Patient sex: M
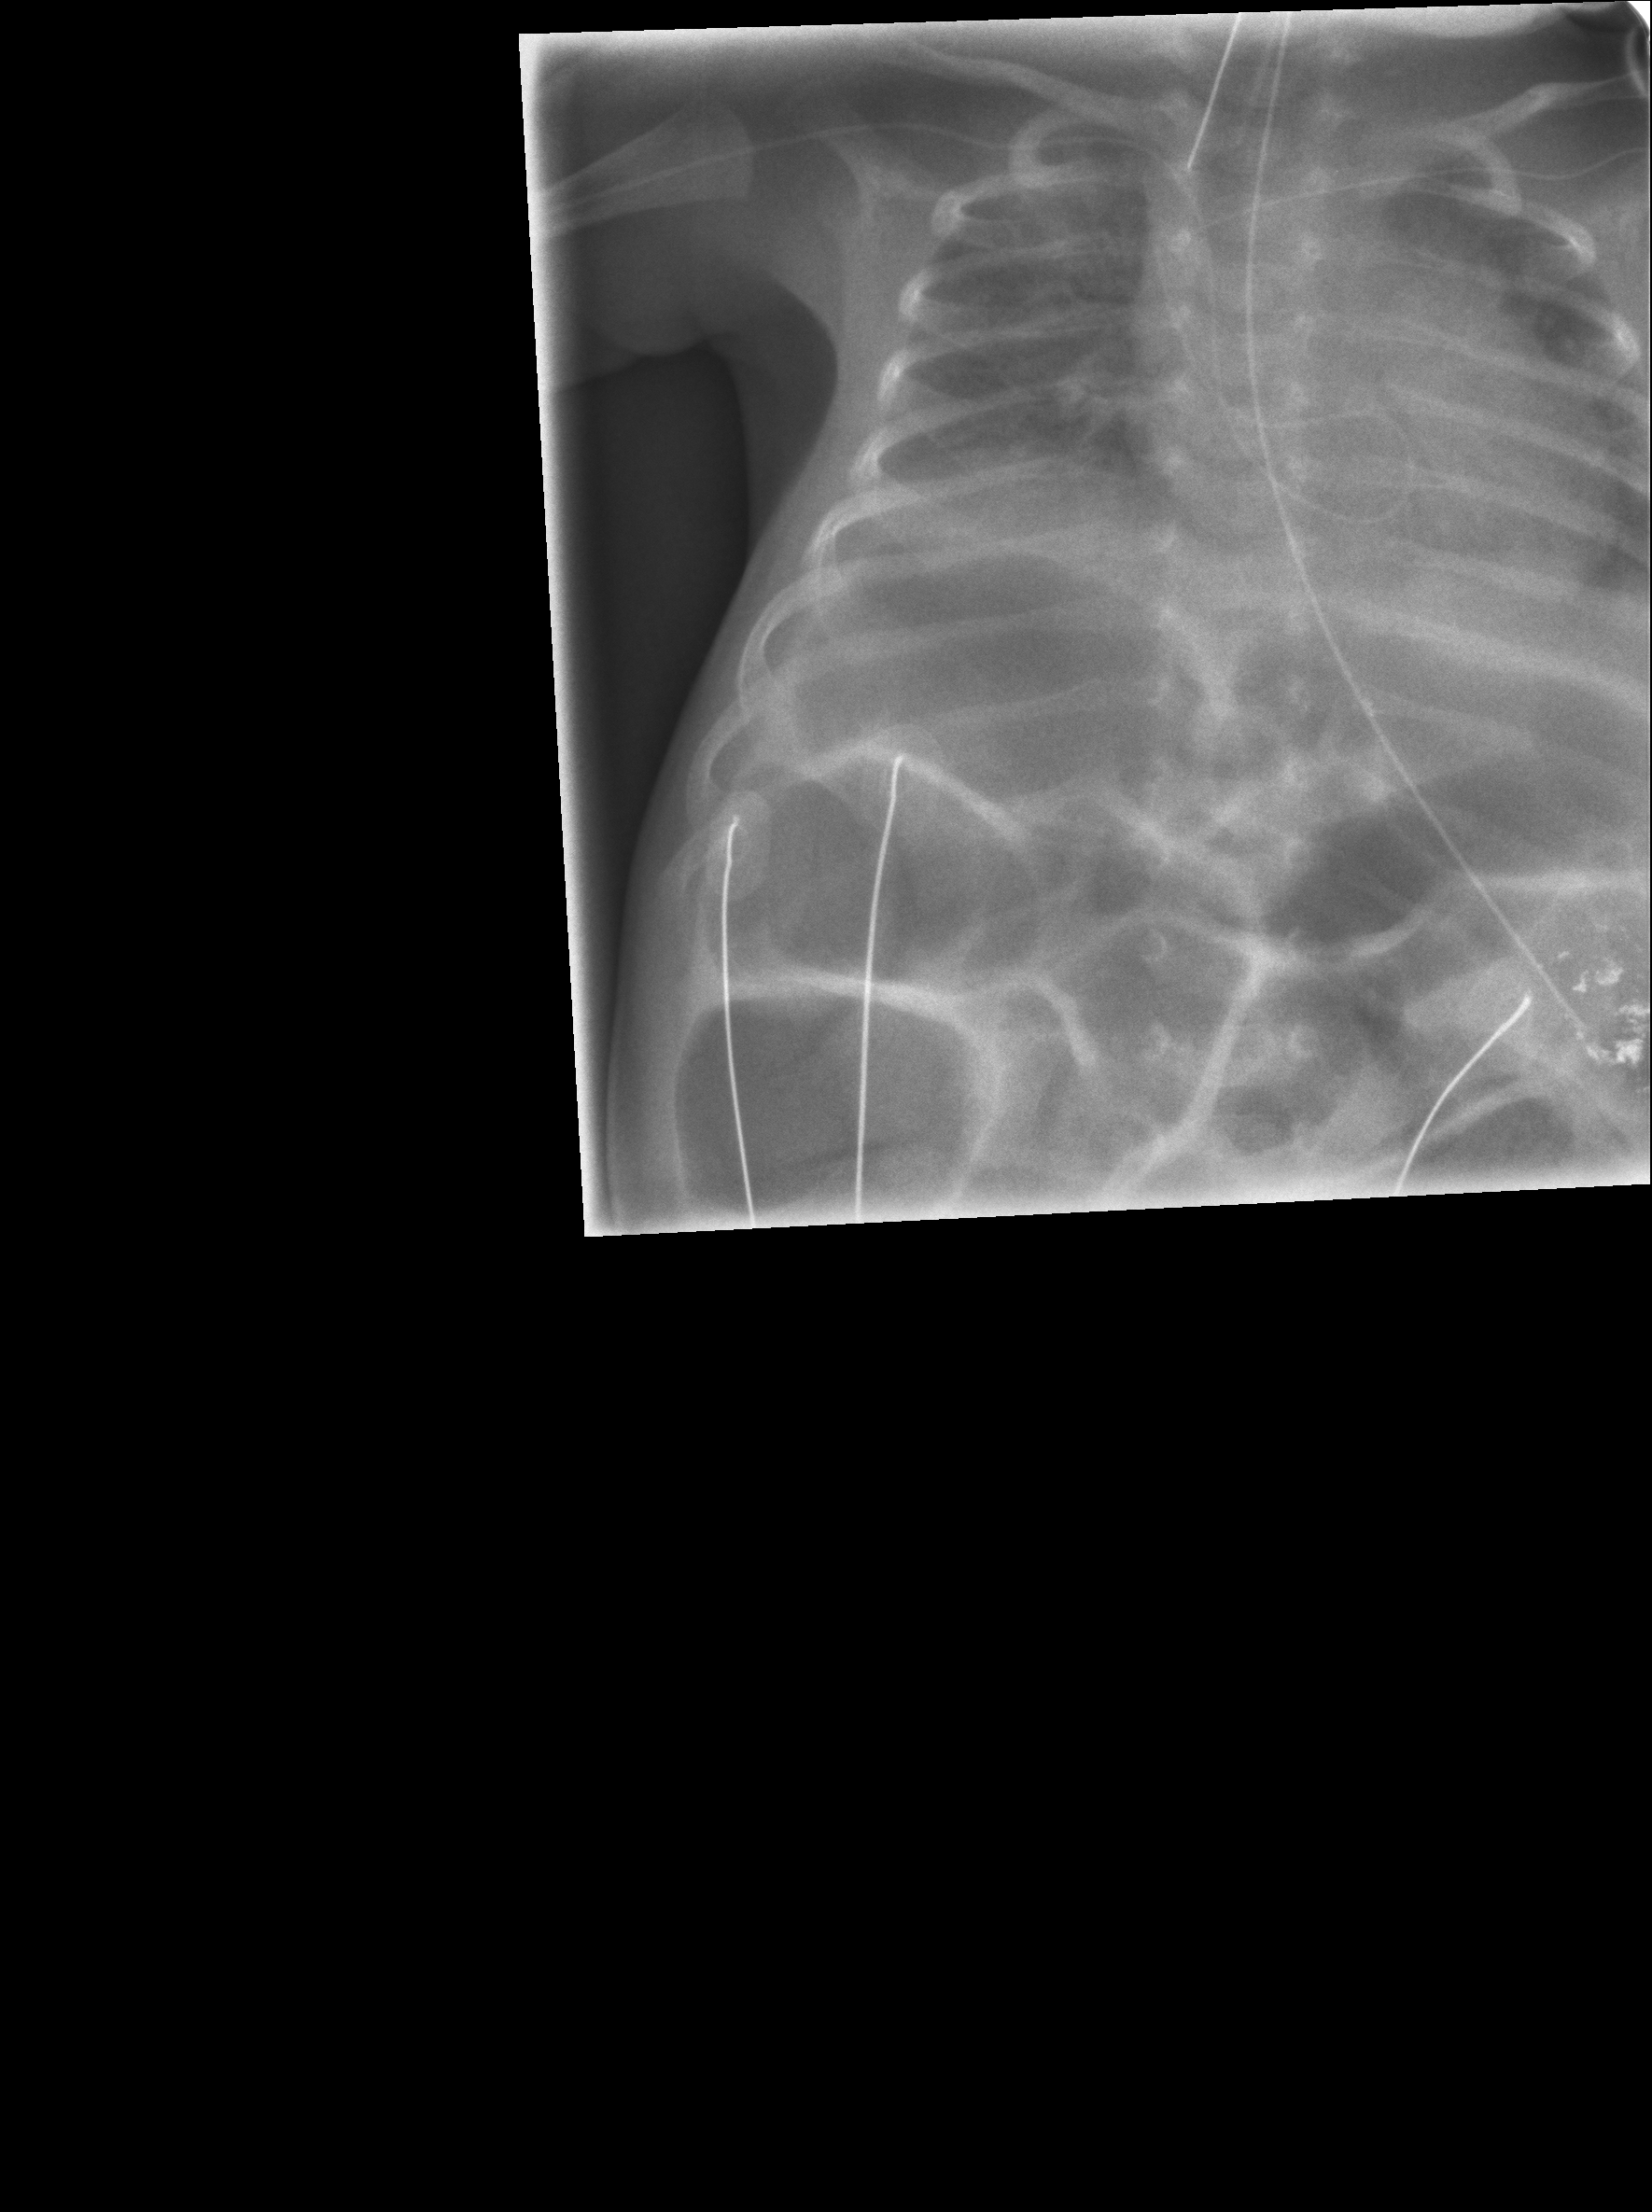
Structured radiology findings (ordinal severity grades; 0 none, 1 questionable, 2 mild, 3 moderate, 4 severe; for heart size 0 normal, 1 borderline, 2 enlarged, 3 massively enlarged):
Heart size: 2
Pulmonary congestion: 0
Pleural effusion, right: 2
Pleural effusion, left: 0
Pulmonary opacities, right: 0
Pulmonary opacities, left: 0
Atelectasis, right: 2
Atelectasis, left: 0